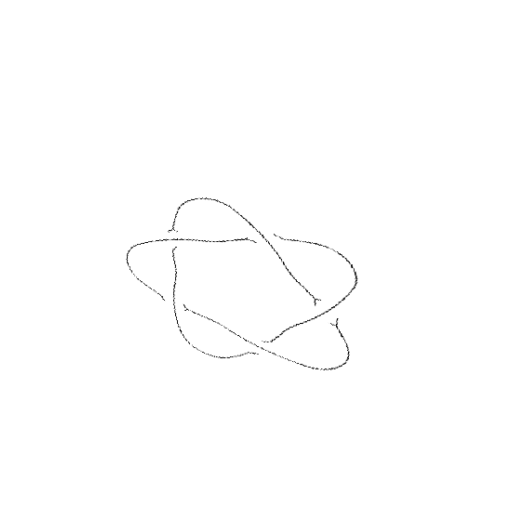
Crossing number: 5